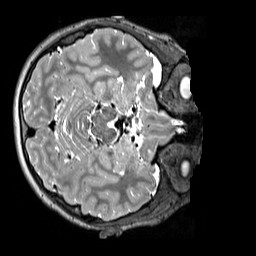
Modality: T2w
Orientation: axial
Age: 13
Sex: male
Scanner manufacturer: siemens
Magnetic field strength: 3 T
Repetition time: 3.2 s
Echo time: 0.408 s